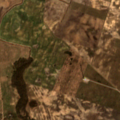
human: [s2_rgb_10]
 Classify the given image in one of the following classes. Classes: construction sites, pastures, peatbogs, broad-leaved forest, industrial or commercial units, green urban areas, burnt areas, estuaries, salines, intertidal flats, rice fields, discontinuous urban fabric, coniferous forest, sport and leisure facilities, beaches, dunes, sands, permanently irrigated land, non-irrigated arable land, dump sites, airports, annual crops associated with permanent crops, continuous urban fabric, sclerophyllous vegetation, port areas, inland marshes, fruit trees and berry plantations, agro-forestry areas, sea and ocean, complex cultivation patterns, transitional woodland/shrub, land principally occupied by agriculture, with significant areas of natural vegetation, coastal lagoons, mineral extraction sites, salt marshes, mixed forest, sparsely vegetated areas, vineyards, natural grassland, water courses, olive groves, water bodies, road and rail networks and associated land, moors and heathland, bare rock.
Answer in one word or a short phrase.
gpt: non-irrigated arable land, pastures, land principally occupied by agriculture, with significant areas of natural vegetation